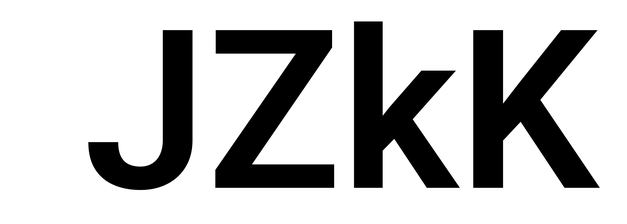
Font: Roboto_SemiBold